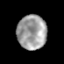
Tissue: prostate
Cell type: T cells
Senescence score: 0.7123
Nuclear area (px): 990
Mean DAPI intensity: 158.037